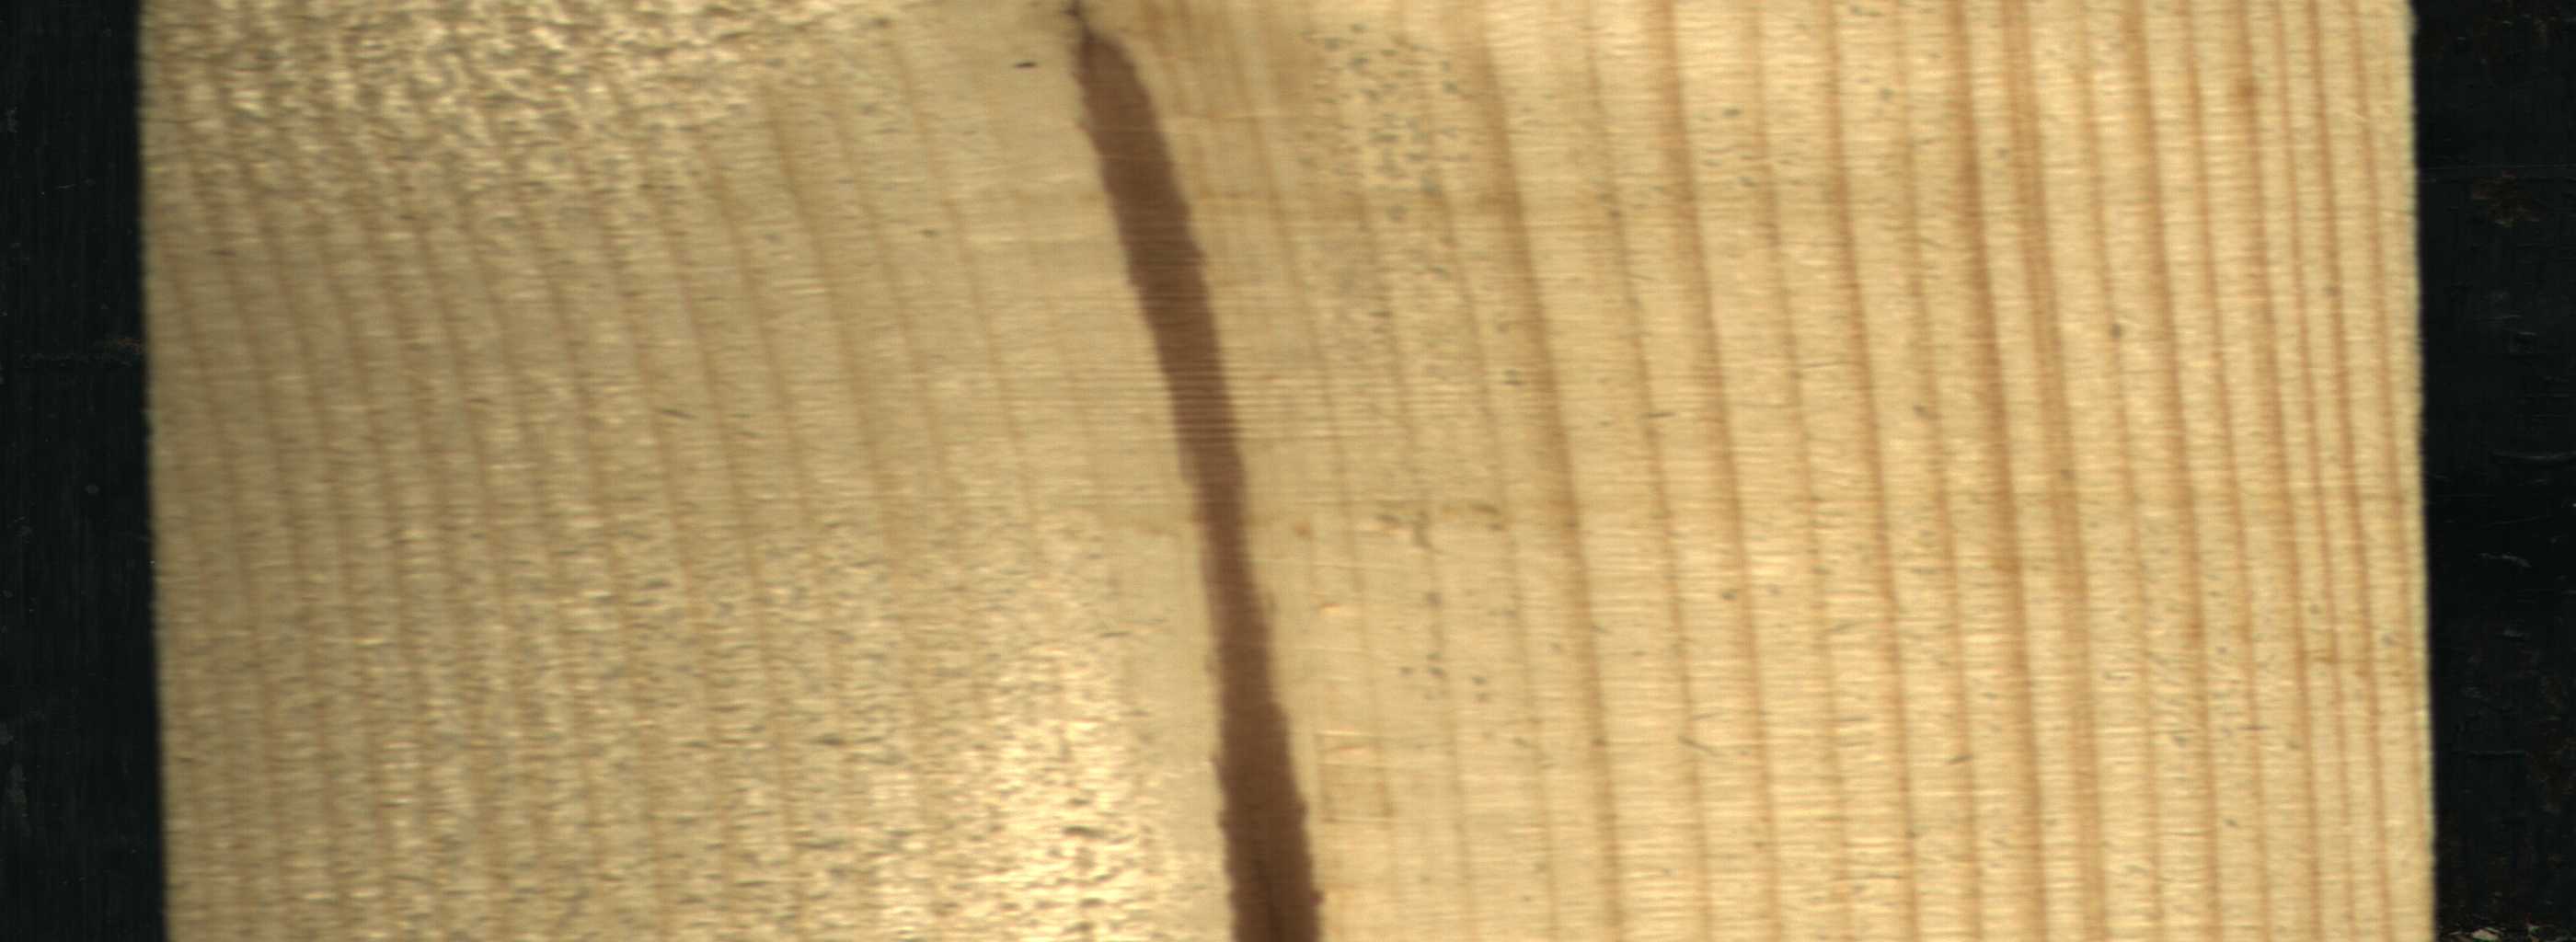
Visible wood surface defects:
Marrow